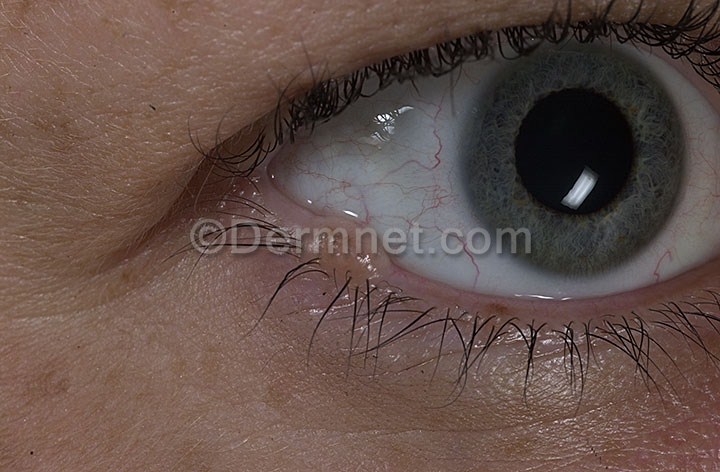
Disease: Melanoma Skin Cancer Nevi and Moles